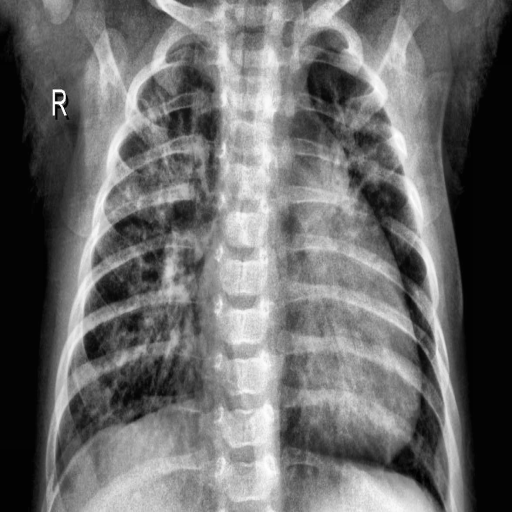
Finding: PNEUMONIA